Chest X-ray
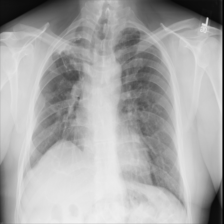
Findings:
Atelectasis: negative
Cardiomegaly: negative
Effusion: negative
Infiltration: negative
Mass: negative
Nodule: negative
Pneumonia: negative
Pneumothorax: negative
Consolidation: negative
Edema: negative
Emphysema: negative
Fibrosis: negative
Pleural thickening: negative
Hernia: negative